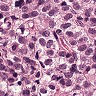
Metastatic tissue present: yes